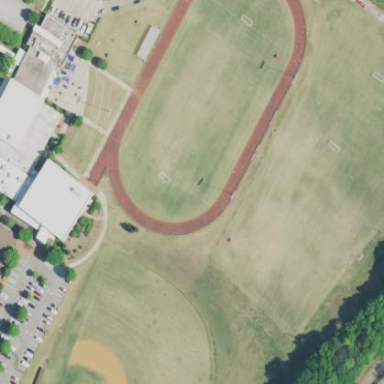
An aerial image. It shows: Multi-sport track on leisure land.